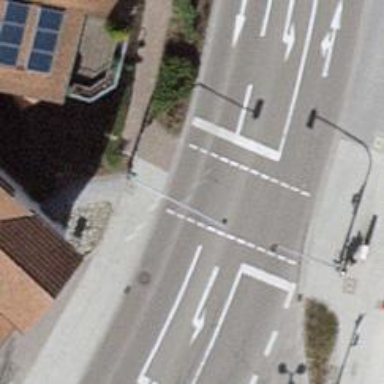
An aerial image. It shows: Road with traffic signals.